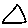
Label: triangle